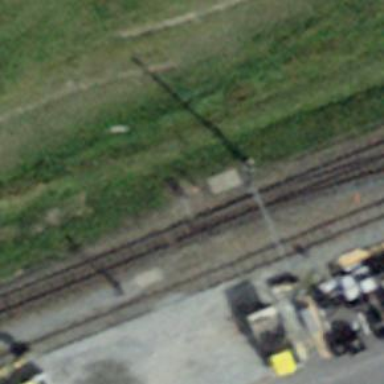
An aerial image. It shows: Railway switch.